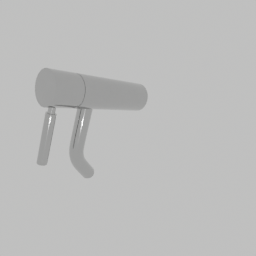
Label: appliances